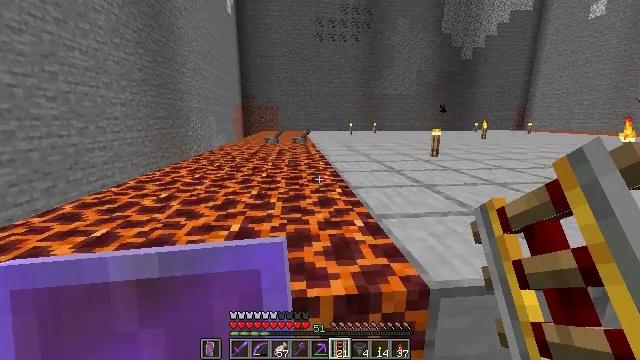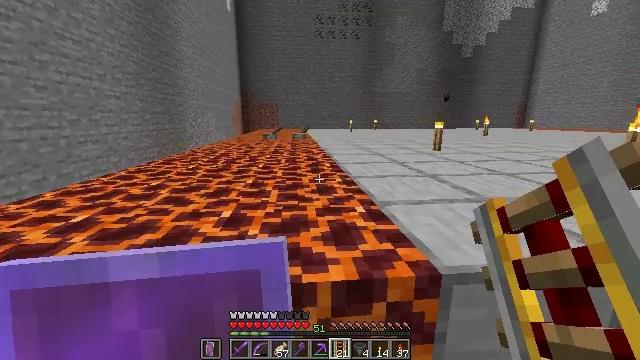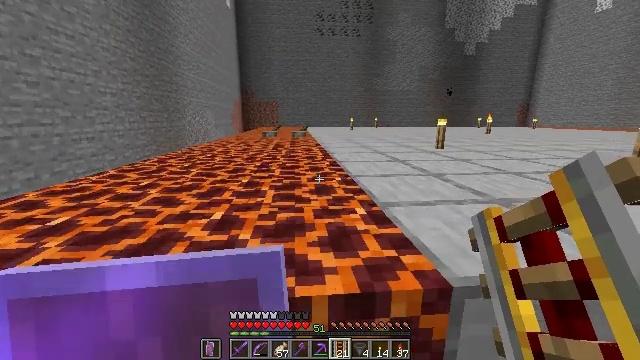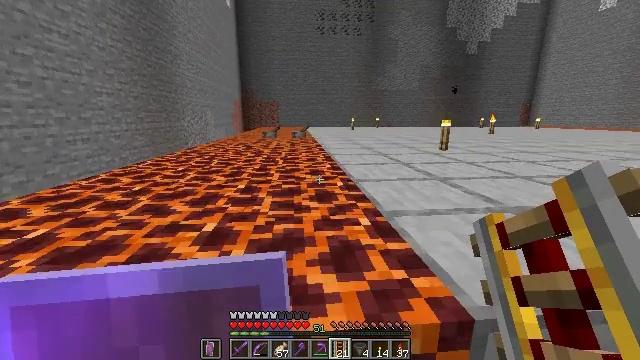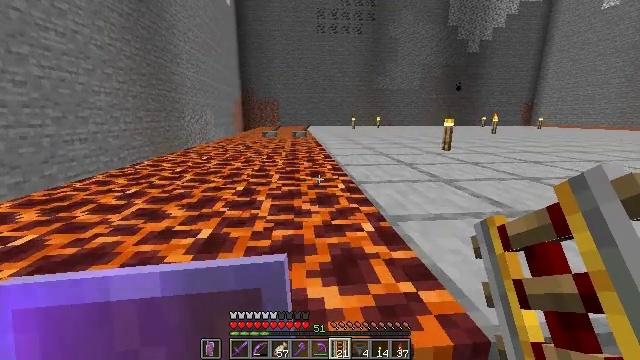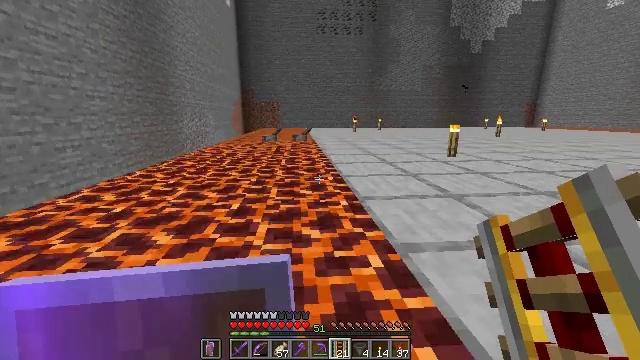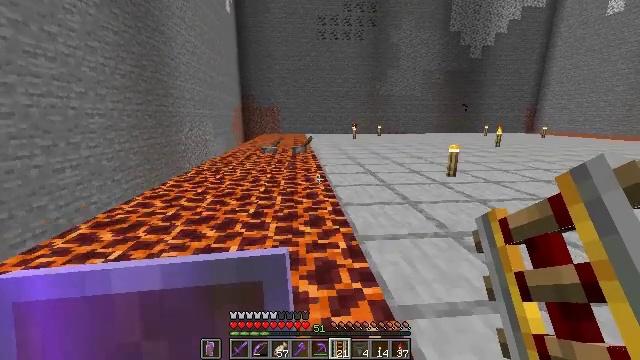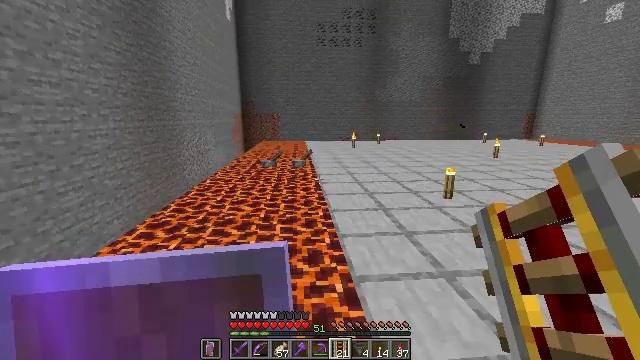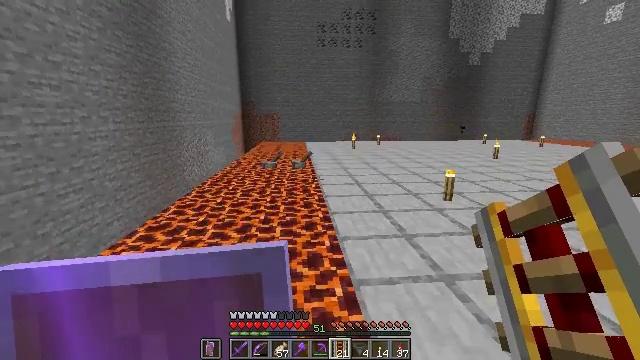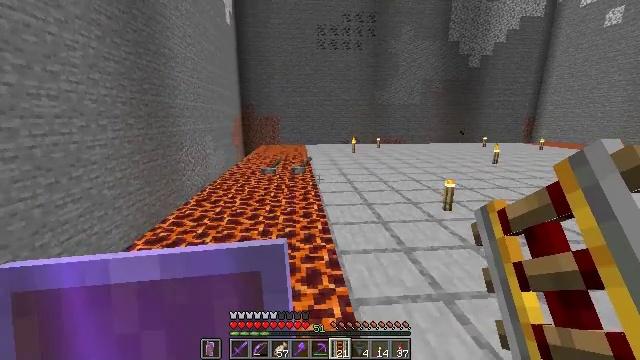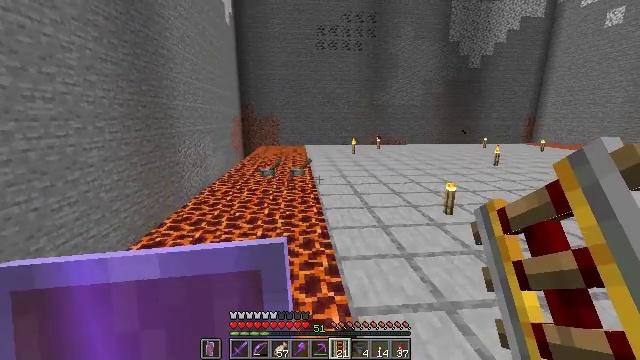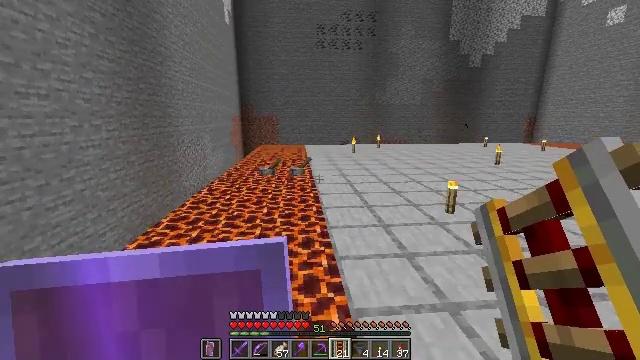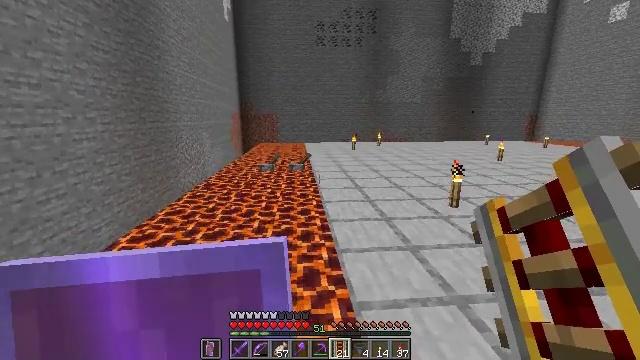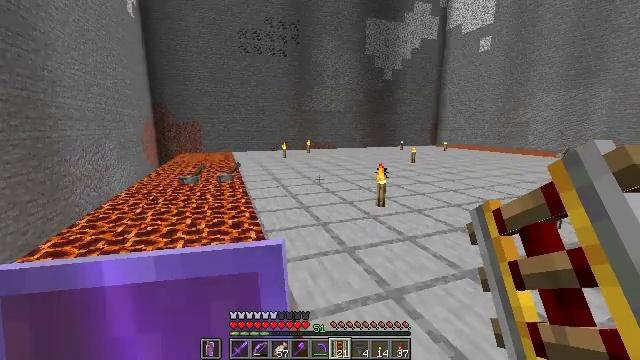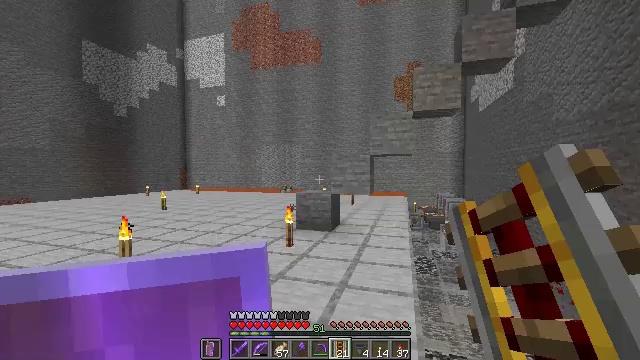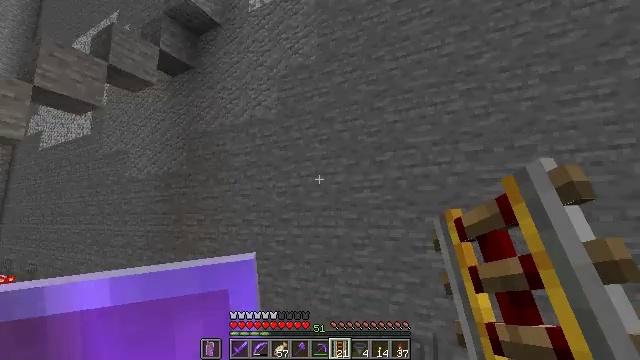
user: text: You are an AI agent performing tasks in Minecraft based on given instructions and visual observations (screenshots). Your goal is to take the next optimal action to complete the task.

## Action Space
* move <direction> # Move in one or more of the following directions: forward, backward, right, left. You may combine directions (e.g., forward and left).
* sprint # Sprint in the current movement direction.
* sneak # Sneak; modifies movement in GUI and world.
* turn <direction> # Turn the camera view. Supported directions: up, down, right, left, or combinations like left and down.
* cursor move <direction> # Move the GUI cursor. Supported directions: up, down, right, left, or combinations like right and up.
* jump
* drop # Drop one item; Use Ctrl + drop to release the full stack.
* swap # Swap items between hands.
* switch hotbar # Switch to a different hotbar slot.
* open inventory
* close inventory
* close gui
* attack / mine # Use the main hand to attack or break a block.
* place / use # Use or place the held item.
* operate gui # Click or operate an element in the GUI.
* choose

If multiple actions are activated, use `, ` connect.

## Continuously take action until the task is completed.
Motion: motion action
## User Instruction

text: Destroy the chiseled stone bricks block.
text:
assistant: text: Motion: move forward
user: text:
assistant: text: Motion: move forward
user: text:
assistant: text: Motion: move forward
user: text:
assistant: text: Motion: move forward
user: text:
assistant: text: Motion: move forward, jump
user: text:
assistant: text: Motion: move forward, jump
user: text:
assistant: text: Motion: move forward, jump
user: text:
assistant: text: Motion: move forward, jump
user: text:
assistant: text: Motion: move forward
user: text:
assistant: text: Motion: move forward
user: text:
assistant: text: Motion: move forward
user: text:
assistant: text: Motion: move forward and move left
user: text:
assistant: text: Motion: move forward and move left, turn right and up
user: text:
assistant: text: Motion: move forward and move left, turn right and up
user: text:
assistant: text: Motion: move left, turn right and up
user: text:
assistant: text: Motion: move left, turn right and up
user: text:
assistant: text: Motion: move back and move left, turn right
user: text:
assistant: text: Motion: move back, turn right
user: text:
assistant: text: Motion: move back, turn right and up
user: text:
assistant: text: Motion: move back, turn right and up
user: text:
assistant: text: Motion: move back
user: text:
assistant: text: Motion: move back
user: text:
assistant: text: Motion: move back
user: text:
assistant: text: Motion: move back
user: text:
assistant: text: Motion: move back
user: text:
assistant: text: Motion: move back
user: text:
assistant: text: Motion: move back, turn up
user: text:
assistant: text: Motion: move back, turn up
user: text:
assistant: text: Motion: move back, turn left and up
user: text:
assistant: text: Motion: move back, turn up